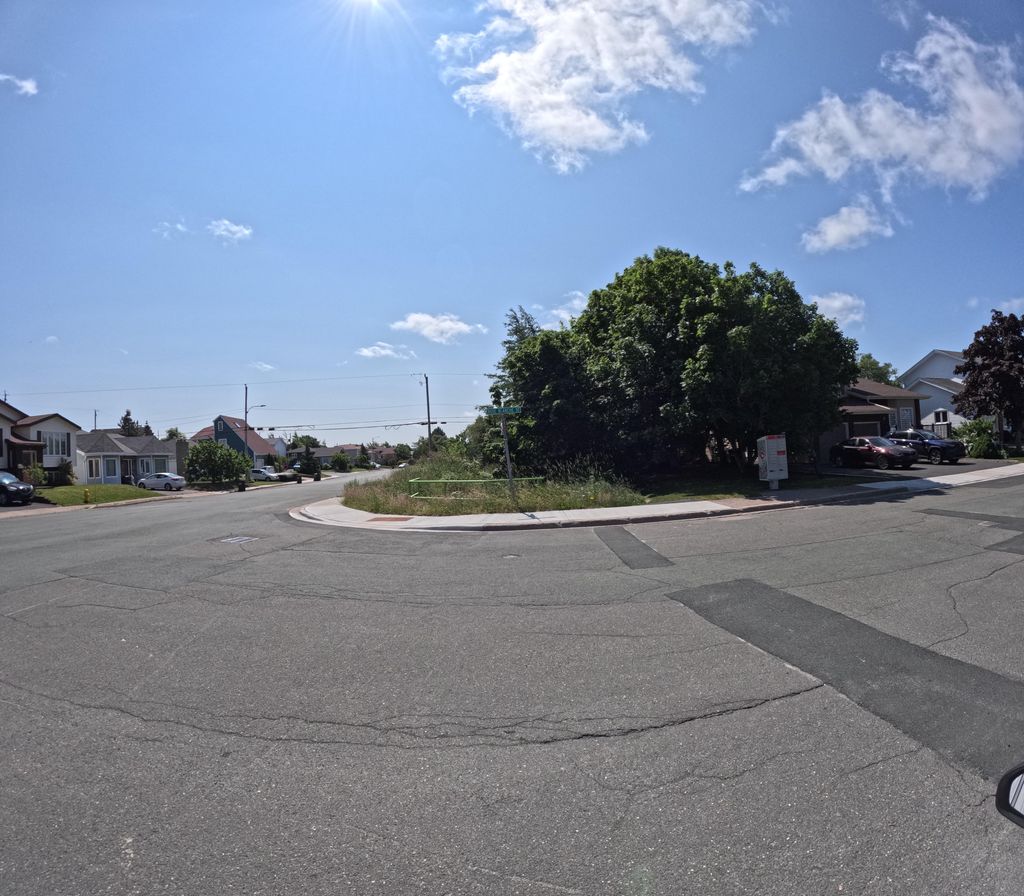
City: st_johns